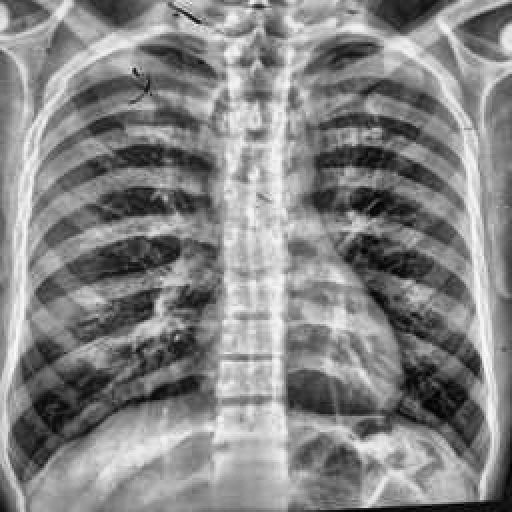
Finding: TUBERCULOSIS